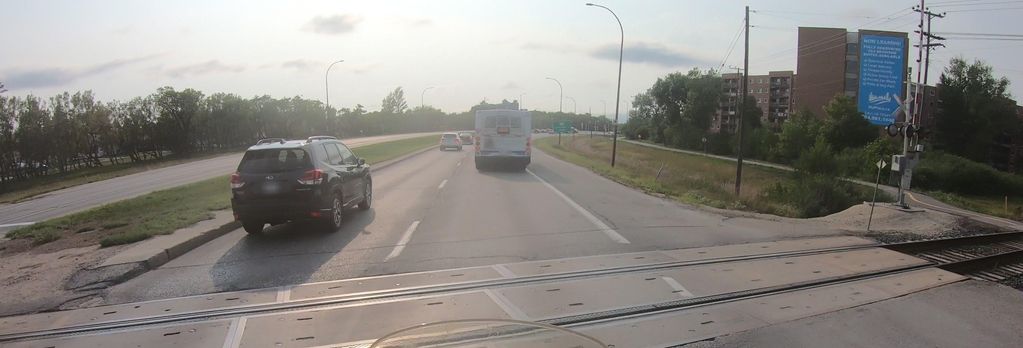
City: winnipeg